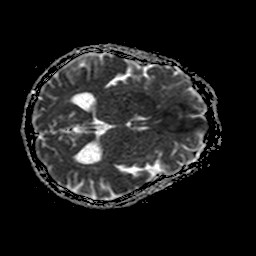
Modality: ADC
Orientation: axial
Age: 68
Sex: female
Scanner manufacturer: philips
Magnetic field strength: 1.5 T
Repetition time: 3.689 s
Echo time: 0.09411 s